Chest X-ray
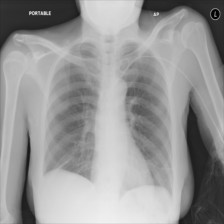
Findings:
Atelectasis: positive
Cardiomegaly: negative
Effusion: negative
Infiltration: negative
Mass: negative
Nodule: negative
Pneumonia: negative
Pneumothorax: negative
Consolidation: negative
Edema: negative
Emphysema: negative
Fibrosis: negative
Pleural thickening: negative
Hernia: negative